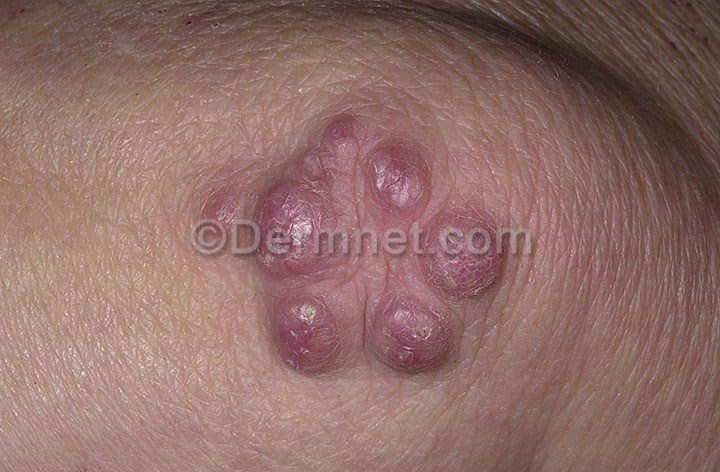
Disease: Systemic Disease